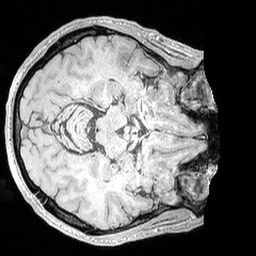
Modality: MP2RAGE
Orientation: axial
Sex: male
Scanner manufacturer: siemens
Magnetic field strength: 3 T
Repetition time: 5 s
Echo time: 0.00292 s